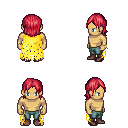
a pixel art fantasy rpg character, male body template, human, tanned skin, yellow tattered cape, teal pants, ruby red long bangs hairstyle, bracelets, maroon shoes, four views (front, back, left, right), 2x2 character sprite sheet, small pixel art, hard edges, no anti-aliasing